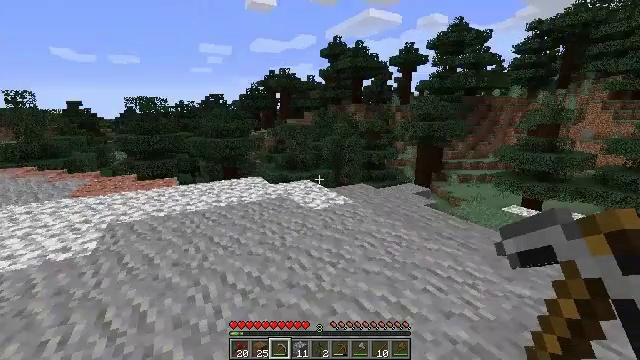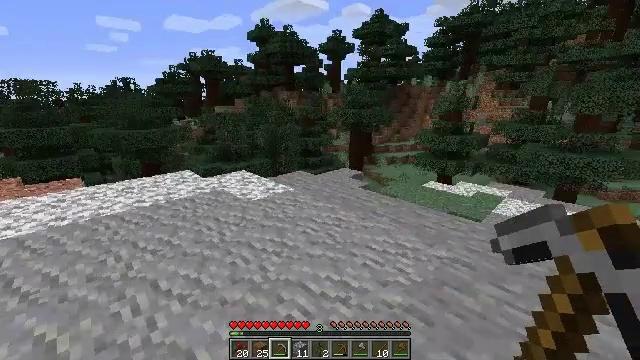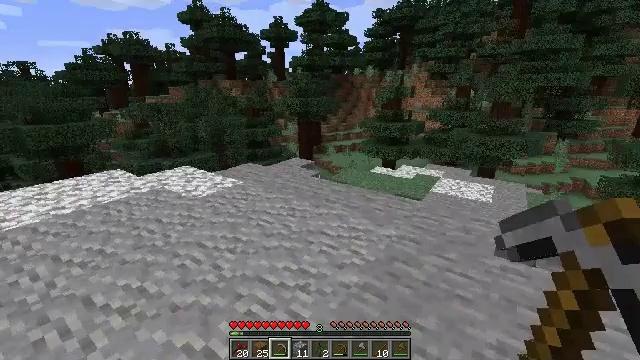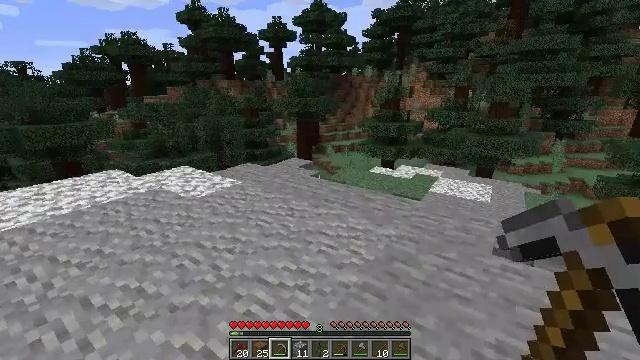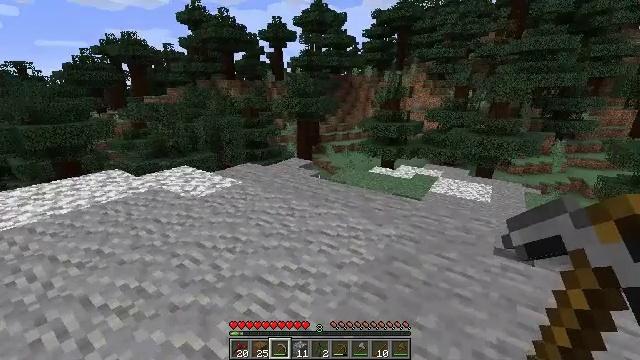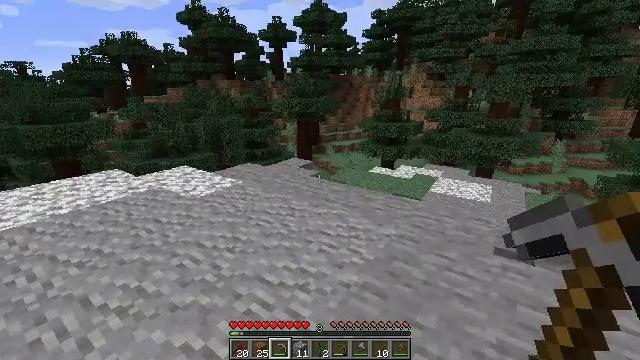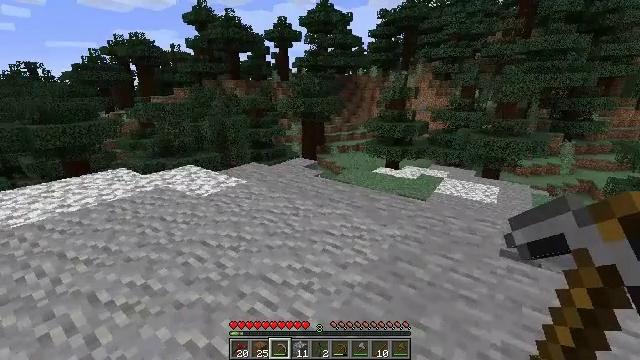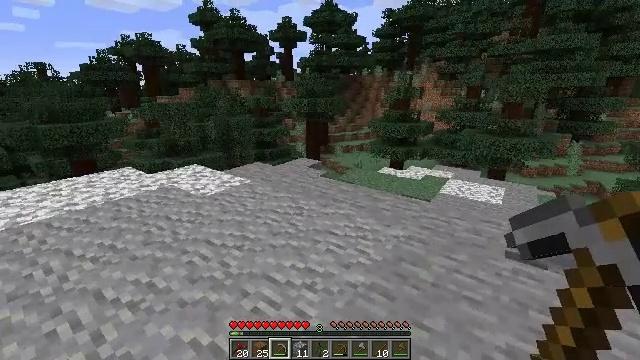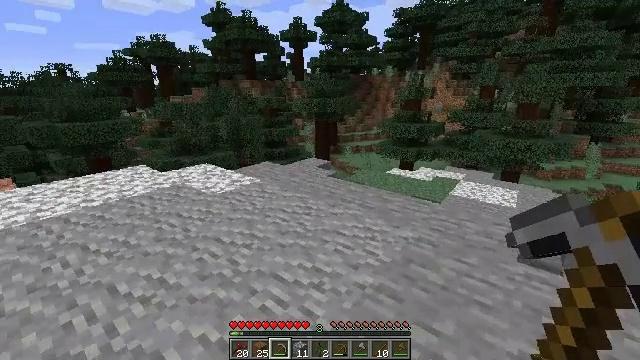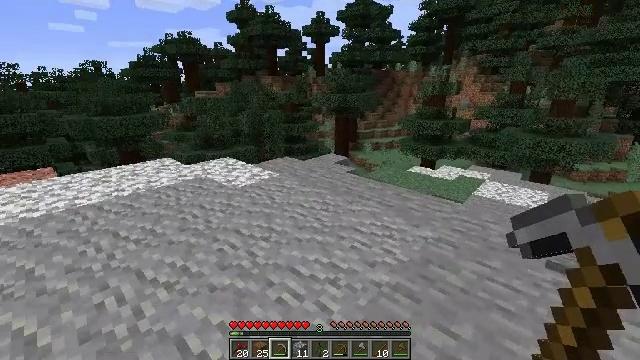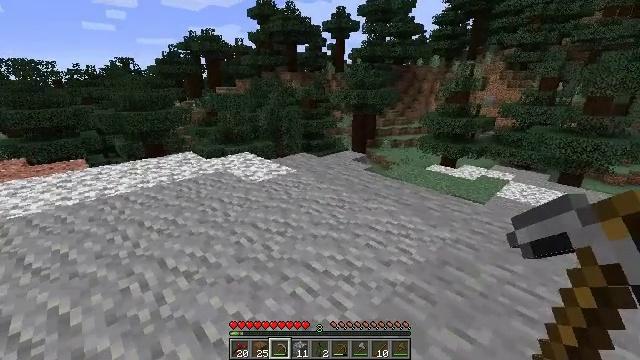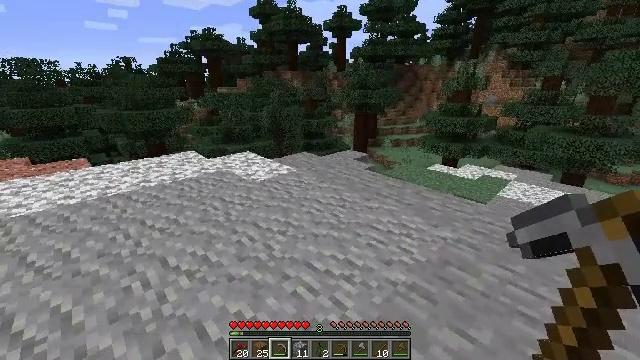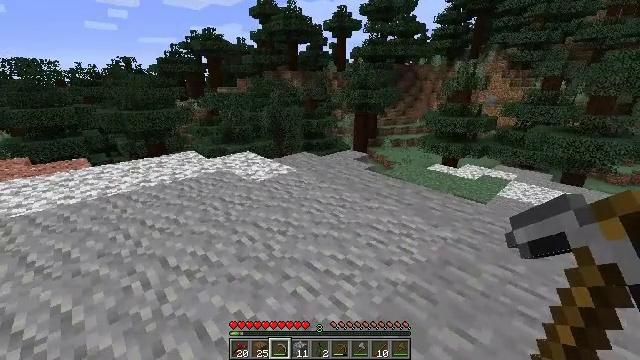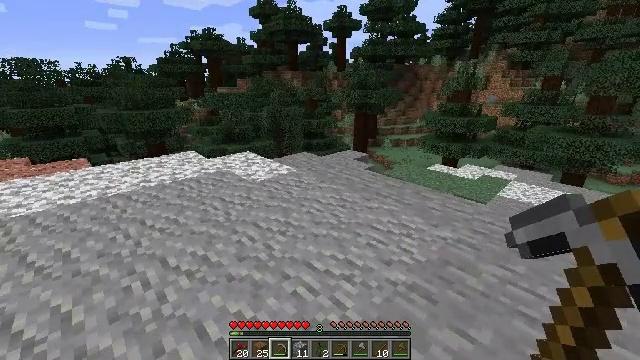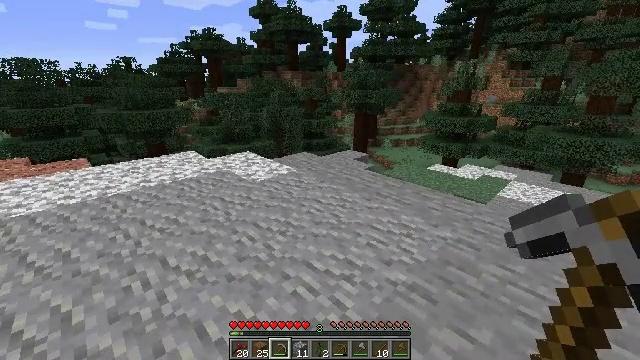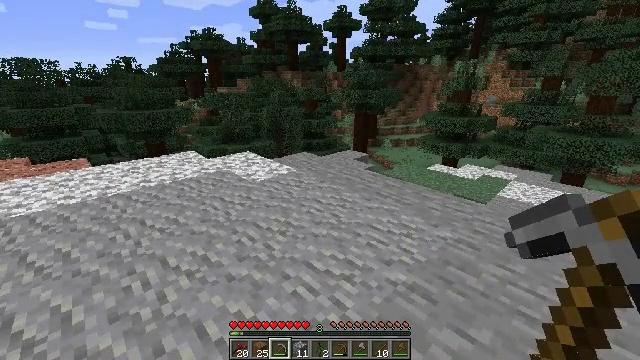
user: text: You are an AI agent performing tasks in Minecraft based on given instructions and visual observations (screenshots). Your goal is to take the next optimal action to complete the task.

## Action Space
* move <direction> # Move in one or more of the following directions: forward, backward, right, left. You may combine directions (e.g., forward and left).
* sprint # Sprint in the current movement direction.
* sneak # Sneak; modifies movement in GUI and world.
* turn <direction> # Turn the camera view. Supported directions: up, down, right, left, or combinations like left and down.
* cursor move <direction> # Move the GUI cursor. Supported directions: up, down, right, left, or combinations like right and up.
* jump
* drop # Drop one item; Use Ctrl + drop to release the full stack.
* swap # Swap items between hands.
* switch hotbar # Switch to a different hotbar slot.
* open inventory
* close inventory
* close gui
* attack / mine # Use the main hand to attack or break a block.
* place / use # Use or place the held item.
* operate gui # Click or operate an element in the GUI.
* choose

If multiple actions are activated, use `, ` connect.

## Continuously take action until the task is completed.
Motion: motion action
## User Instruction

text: Harvest sweet berries by mining the bush.
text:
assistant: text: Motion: turn right and down
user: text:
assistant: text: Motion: turn right and down
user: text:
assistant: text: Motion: no_op
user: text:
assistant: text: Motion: no_op
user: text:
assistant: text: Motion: no_op
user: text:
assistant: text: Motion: turn left
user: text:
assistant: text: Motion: no_op
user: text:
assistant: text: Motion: turn left
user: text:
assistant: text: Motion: turn left
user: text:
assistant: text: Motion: turn left
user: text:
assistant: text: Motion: no_op
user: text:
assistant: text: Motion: no_op
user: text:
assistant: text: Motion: no_op
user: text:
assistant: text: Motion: no_op
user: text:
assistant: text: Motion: no_op
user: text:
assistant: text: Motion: no_op
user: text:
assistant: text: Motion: no_op
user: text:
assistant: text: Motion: no_op
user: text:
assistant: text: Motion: no_op
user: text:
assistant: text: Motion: no_op
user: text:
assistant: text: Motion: turn left
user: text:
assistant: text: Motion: turn left
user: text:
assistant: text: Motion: turn left
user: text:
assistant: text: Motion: turn left
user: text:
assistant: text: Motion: no_op
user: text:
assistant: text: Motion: no_op
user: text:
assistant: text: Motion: no_op
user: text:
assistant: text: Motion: no_op
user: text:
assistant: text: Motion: no_op
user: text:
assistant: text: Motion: no_op